Interaction volume radius: 5 \u00c5
Interaction volume height: 50 \u00c5
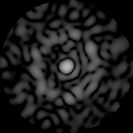
Disorder parameter: 0.8432